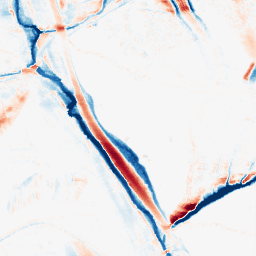
Category: morphological
Decomposition family: morphological_ellipse
Decomposition parameters: operation: average
width: 10
height: 30
Upsampling method: lanczos
Upsampling parameters: scale: 2
Upsampling scale: 2